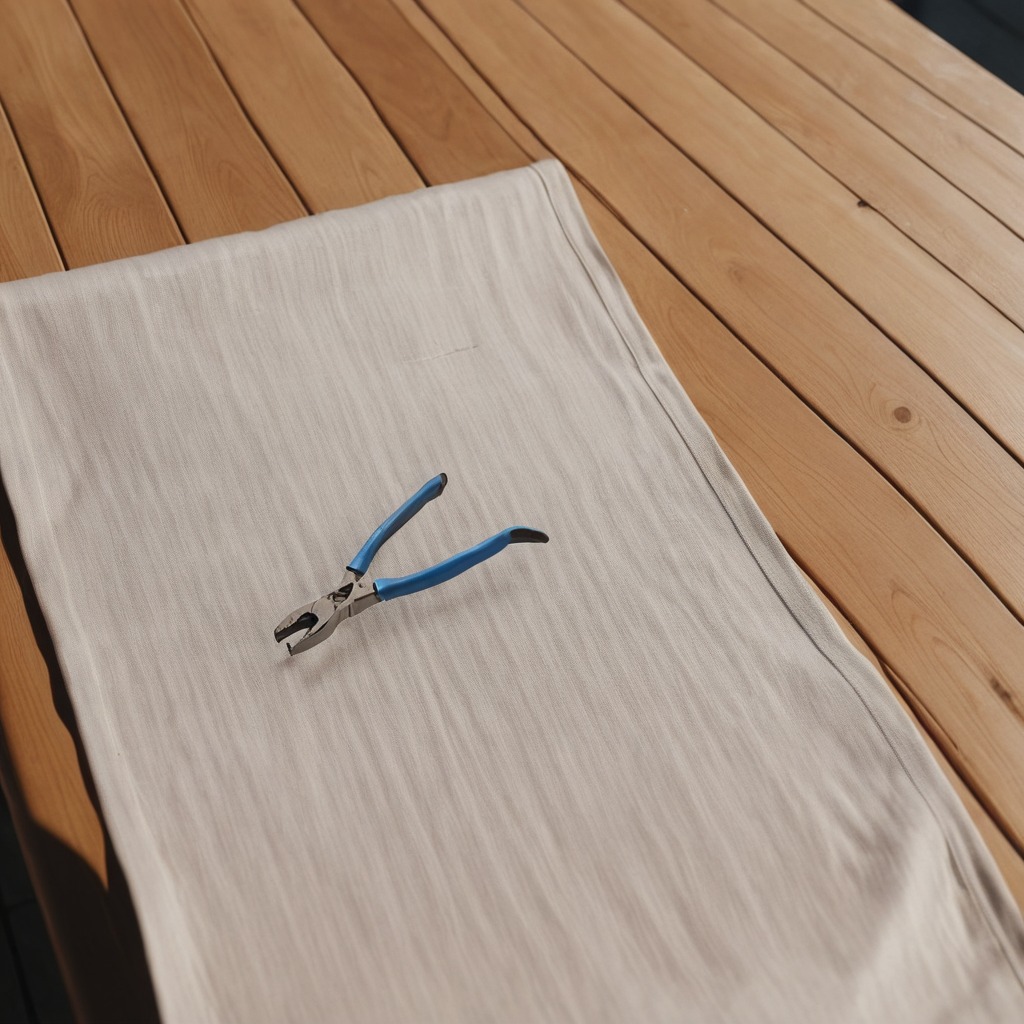
A plier is lying on the wooden table.